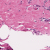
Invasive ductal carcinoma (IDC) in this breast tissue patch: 0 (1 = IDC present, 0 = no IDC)